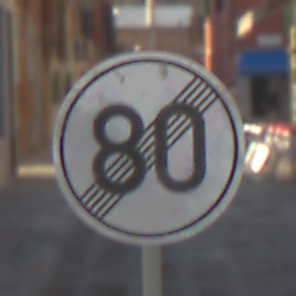
Verkehrszeichen: EndeGeschwindigkeit80
Umgebung: Outdoor, Urban
Tageszeit: Midday
Wetter: Clear
Licht: Natural
Jahreszeit: NotSpecified
Kontrast: HighContrast